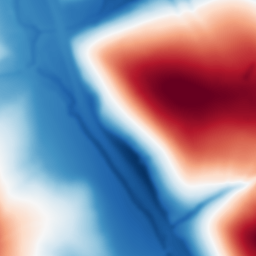
Category: multiscale
Decomposition family: dog_multiscale
Decomposition parameters: sigma_ratio: 2
n_scales: 6
base_sigma: 2
Upsampling method: bilinear
Upsampling parameters: scale: 4
Upsampling scale: 4